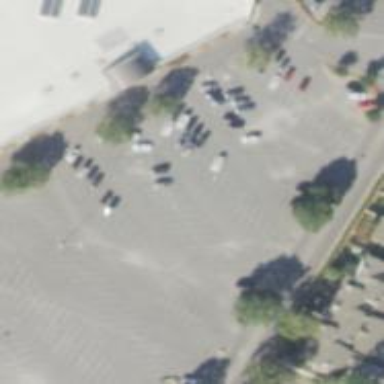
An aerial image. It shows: Parking space is available.